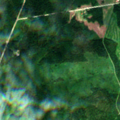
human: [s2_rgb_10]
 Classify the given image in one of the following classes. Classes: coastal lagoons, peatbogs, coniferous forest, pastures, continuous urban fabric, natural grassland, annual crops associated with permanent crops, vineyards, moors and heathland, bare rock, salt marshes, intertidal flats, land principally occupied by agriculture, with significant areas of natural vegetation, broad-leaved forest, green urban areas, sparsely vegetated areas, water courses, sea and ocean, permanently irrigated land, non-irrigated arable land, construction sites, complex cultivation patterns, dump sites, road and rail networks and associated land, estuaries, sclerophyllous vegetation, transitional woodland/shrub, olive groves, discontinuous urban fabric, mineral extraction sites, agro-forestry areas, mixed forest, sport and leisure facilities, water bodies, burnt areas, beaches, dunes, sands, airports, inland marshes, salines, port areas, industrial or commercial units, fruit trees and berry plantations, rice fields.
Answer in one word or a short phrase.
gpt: coniferous forest, mixed forest, transitional woodland/shrub